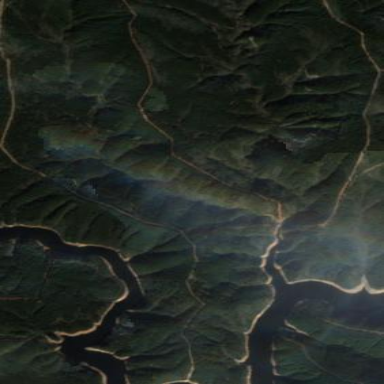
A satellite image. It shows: Forest area.